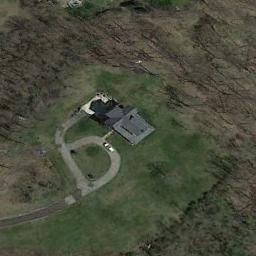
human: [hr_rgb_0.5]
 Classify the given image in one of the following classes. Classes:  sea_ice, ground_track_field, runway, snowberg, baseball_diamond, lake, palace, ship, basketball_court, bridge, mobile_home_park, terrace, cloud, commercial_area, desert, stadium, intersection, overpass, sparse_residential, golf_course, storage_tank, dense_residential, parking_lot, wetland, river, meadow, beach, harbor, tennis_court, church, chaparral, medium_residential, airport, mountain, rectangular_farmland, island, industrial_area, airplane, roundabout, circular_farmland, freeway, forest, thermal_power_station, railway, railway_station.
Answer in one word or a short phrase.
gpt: sparse_residential